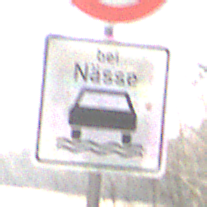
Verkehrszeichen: BeiNaesse
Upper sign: Geschwindigkeit50
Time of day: MorningAfternoon
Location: Outdoor (Nature)
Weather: Clear
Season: Winter
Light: Natural